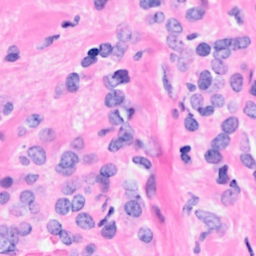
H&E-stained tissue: Breast